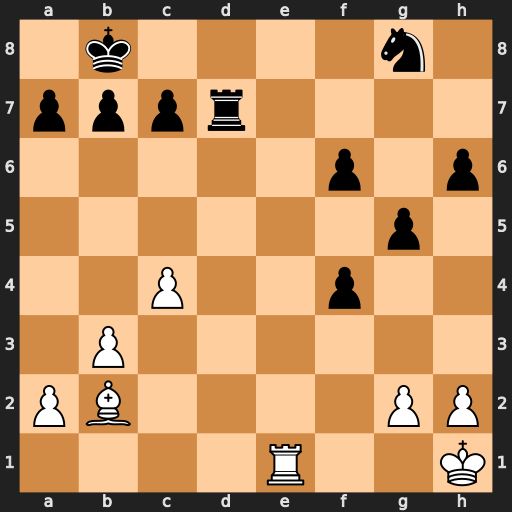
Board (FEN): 1k4n1/pppr4/5p1p/6p1/2P2p2/1P6/PB4PP/4R2K
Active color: w
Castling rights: -
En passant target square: -
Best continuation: Re8+ Rd8 Rxd8#